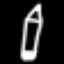
Label: pencil